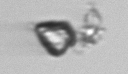
Label: detritus_transparent